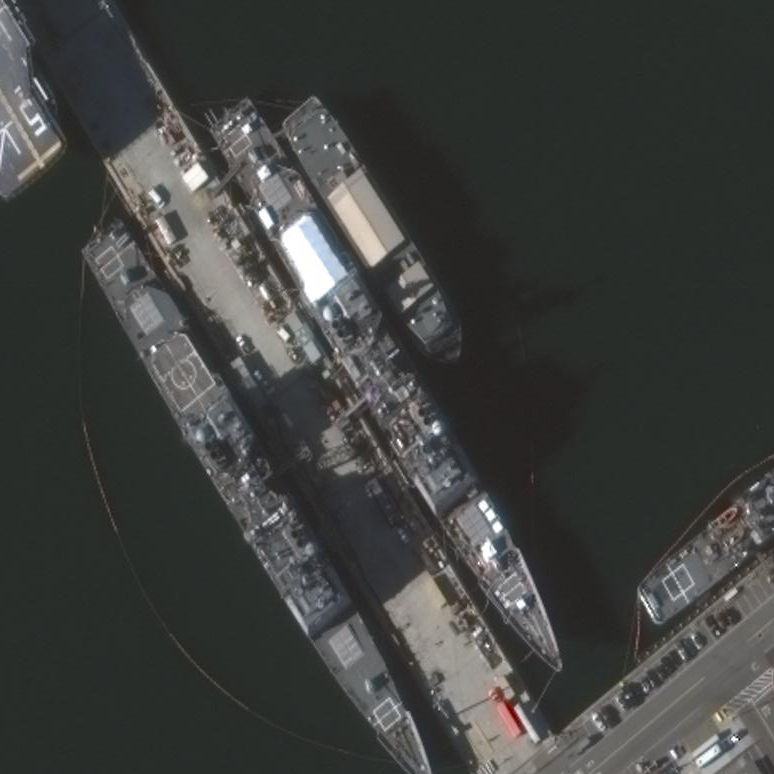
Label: cruiser